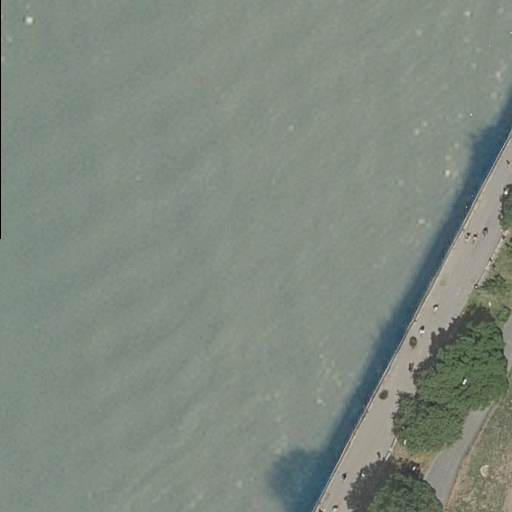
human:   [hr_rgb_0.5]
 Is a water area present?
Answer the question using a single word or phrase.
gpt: yes

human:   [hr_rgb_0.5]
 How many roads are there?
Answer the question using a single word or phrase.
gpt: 2

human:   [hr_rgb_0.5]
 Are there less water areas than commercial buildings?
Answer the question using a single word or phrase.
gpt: no

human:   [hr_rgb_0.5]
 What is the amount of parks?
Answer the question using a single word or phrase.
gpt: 1

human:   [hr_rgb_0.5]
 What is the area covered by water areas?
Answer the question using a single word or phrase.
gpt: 8977m2

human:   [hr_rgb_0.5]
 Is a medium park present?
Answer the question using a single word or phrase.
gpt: no

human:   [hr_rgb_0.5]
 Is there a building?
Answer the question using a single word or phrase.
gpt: no

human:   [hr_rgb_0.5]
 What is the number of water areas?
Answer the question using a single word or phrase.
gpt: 1

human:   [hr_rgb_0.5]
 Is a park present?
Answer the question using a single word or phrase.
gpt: yes

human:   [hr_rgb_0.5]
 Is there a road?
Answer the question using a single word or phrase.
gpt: yes

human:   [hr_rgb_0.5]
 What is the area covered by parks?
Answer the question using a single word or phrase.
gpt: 10629m2

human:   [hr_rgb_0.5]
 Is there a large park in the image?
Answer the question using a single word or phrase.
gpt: yes

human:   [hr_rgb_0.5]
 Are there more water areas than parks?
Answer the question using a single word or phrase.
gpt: no

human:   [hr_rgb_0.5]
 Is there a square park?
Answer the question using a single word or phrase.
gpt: no

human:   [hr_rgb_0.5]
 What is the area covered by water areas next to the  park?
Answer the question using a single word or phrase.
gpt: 8977m2

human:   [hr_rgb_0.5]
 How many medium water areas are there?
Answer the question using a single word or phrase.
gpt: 0

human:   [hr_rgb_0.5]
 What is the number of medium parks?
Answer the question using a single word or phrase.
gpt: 0

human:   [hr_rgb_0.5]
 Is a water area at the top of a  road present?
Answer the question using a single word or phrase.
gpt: no

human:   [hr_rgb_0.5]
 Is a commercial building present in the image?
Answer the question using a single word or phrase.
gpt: no

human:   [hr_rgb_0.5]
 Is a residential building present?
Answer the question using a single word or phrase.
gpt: no

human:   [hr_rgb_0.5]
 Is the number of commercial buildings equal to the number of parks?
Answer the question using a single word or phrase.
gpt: no

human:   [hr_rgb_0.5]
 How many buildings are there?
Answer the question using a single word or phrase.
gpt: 0

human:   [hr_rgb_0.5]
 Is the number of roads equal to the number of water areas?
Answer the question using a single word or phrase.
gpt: no

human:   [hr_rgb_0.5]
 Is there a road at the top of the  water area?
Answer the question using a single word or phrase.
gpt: no

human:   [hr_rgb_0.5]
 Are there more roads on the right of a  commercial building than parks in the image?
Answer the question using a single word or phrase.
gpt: no

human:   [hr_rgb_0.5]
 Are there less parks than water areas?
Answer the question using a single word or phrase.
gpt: no

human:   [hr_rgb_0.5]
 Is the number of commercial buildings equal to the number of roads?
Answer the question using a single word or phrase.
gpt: no

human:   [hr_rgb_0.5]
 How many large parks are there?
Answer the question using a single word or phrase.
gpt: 1

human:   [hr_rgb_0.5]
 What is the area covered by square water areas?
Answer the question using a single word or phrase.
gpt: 0m2

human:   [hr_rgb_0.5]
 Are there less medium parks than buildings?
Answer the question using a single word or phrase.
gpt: no

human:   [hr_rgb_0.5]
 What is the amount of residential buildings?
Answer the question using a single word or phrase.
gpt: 0

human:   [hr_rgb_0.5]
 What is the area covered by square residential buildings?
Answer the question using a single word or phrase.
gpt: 0m2

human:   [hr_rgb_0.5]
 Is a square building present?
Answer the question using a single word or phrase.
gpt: no

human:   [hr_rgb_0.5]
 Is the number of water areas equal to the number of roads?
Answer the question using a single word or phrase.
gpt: no

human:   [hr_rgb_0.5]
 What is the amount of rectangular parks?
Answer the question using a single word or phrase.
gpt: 1

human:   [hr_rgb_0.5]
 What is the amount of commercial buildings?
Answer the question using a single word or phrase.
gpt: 0

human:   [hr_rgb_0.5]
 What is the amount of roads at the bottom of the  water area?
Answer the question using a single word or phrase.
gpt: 1

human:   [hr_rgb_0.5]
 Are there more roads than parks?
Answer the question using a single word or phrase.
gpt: yes

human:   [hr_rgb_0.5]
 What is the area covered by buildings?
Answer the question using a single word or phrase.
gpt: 0m2

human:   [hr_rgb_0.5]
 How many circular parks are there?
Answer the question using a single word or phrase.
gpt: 0

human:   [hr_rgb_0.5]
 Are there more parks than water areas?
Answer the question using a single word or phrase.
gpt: no

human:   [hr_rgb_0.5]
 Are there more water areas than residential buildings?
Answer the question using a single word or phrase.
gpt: yes

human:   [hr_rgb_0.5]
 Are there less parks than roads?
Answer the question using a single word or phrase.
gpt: yes

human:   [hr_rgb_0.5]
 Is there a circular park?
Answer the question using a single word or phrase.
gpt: no

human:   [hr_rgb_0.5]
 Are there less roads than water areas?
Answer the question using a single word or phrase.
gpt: no

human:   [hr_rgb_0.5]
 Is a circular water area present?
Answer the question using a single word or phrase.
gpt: no

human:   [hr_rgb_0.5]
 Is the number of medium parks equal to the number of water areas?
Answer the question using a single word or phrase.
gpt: no

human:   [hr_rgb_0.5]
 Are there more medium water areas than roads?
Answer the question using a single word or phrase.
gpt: no

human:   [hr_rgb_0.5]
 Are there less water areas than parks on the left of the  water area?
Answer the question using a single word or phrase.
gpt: no

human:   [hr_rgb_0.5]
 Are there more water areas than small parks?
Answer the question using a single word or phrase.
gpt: yes

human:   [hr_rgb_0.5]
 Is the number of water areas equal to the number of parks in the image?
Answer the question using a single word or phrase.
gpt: yes

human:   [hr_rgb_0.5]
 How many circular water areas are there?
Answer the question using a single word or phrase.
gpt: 0

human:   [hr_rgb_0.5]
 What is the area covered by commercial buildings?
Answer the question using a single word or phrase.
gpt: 0m2

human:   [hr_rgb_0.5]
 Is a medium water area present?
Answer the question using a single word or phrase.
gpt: no

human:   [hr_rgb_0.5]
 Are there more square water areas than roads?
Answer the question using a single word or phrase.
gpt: no

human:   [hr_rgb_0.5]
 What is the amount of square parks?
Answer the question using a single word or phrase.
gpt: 0

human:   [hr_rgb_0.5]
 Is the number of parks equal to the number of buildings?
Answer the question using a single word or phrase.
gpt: no

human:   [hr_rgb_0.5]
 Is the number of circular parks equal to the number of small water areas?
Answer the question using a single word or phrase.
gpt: yes

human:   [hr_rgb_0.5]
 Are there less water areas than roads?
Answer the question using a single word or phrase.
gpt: yes

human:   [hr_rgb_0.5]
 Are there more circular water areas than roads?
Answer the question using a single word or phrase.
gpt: no

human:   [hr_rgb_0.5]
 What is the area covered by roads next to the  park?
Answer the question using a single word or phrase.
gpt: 0m2

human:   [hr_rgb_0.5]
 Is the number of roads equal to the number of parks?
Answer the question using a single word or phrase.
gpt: no

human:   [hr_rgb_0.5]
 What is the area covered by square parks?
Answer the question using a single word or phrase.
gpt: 0m2

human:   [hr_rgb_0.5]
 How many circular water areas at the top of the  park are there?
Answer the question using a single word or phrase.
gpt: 0